Question: Since upgrading to jquery 1.9 my script stopped working for checking/unchecking checkboxes.
I have a main check box that controls selecting/checking a list of checkboxes in a table. After upgrading to new jquery version only initially clicking "Check all" checkboxes get selected. Clicking the second time "Check all" causes checkboxes to uncheck, BUT doing "Check all" click after 2 clicks table checkboxes cease to work anymore.

script:
'''
$("#itemsList .checkall").on("click", function () {
$(".checkbox").attr("checked", $(this).is(':checked'));
});
'''
also tried this:
'''
$("#itemsList .checkall").click(function () {
$(".checkbox").attr("checked", $(this).is(':checked'));
});
'''
html "Check all":
'''
<input type="checkbox" id="checkall" name="checkall" class="checkbox checkall">
'''
html table checkboxes:
'''
<input type="checkbox" value="1" class="checkbox">
'''
this used to work just fine before switching to jquery 1.9.
what gives??
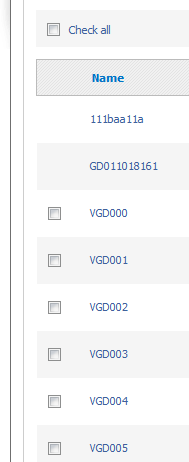
Answer: As of jQuery 1.6 for changing properties of elements 'prop' method should be used instead of 'attr'.
'''
$("#itemsList .checkall").on("change", function () {
$(".checkbox").prop("checked", this.checked);
});
'''